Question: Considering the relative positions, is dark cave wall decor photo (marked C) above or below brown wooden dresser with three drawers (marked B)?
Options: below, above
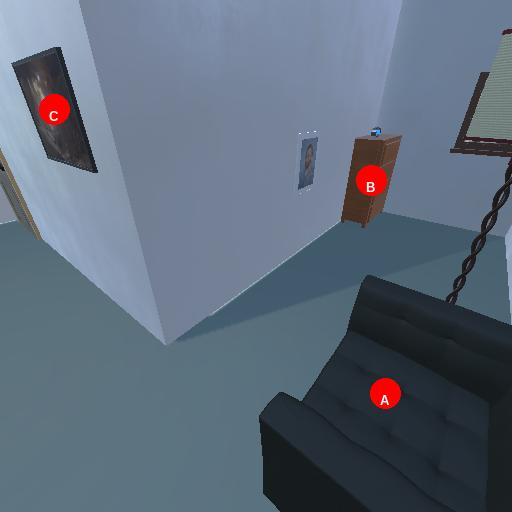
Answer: below